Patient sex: F
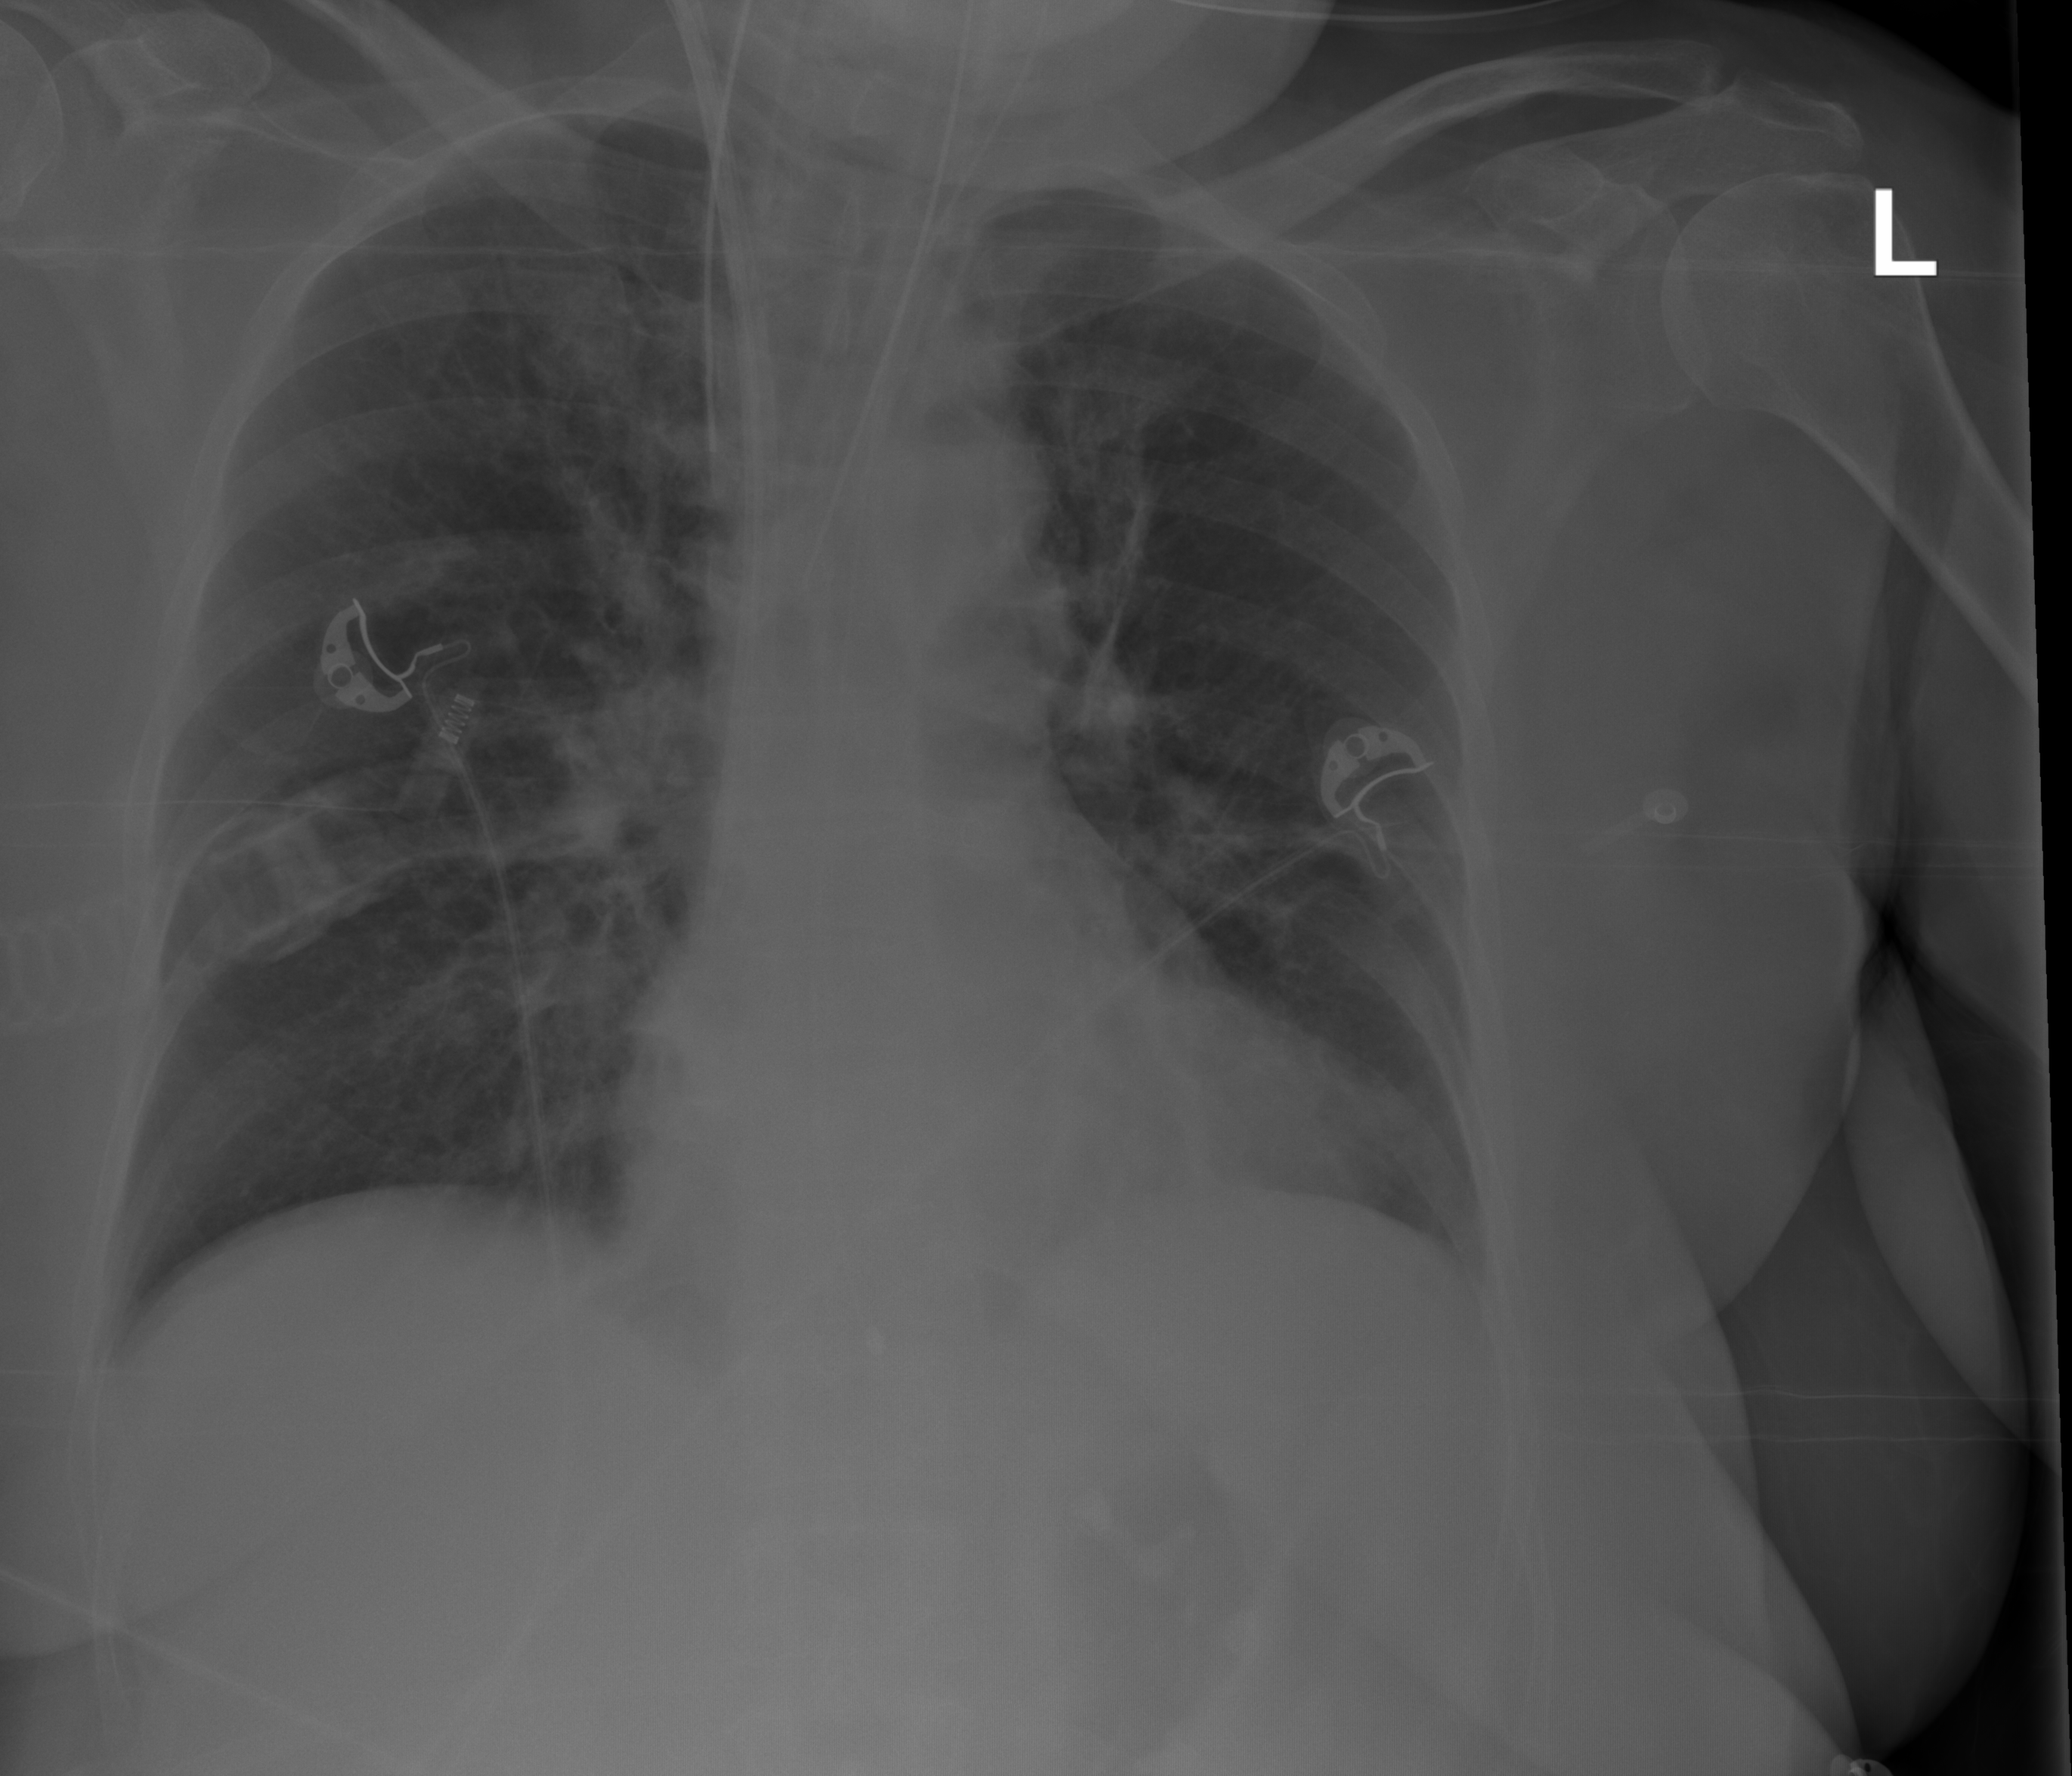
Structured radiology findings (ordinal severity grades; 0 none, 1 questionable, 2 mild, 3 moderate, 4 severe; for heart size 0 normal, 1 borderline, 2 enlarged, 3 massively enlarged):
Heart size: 0
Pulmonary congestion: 2
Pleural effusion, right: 0
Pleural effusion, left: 0
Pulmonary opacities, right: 0
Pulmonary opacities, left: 0
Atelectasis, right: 0
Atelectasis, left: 0